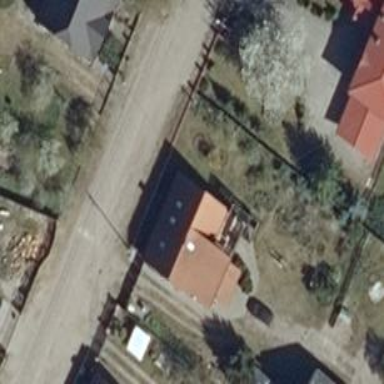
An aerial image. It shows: Residential building.